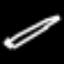
Label: pencil